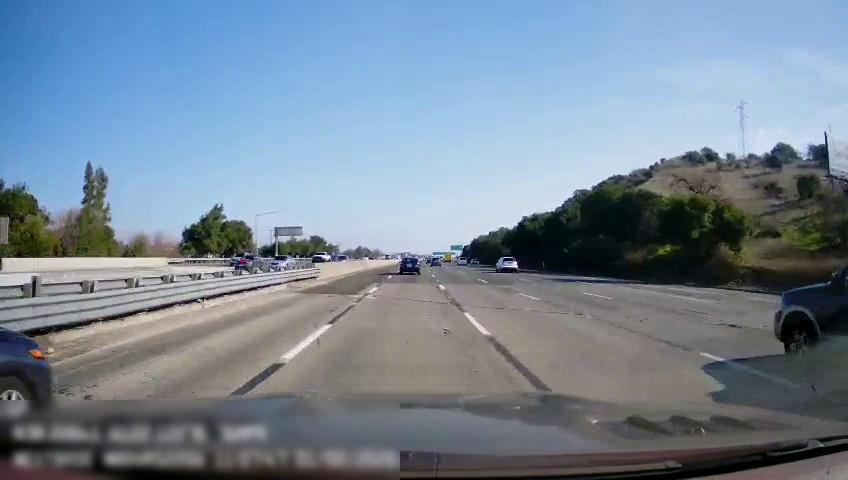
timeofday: Day
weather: Sunny
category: Drivable Space
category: Vehicles | SUV
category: Vehicles | SUV
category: Vehicles | SUV
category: Vehicles | SUV
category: Vehicles | Van
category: Vehicles | Car
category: Vehicles | Car
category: Vehicles | Car
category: Vehicles | Car
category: Vehicles | Truck
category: Vehicles | Car
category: Lanes | Alternate Lane
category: Lanes | Current Lane
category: Lanes | Current Lane
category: Lanes | Alternate Lane
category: Lanes | Alternate Lane
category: Lanes | Alternate Lane
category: Lanes | Alternate Lane
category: Traffic | Signs
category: Traffic | Signs
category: Traffic | Signs
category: Traffic | Signs